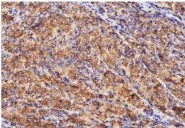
SDHB positive.
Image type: pathology (immunostaining)